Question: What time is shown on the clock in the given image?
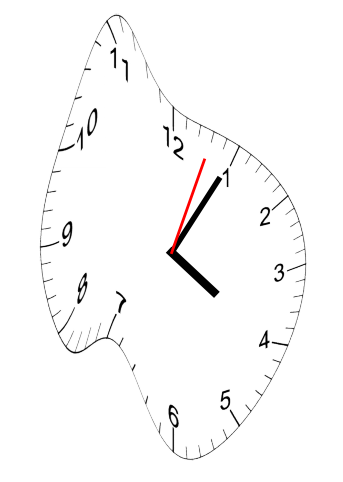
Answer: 04:05:03